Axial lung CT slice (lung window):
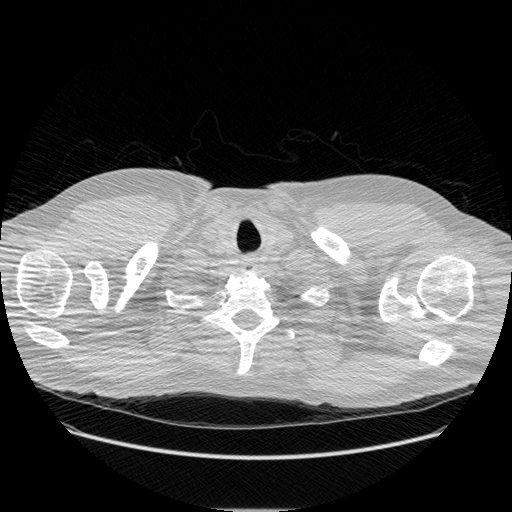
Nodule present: no